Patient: sex M, age 32
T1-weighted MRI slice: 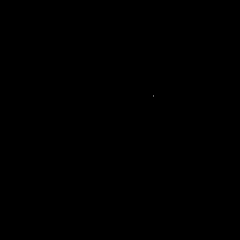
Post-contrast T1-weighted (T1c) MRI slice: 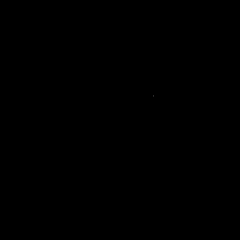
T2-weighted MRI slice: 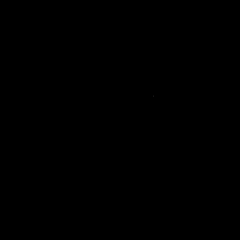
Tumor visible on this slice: no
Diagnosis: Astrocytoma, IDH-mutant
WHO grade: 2